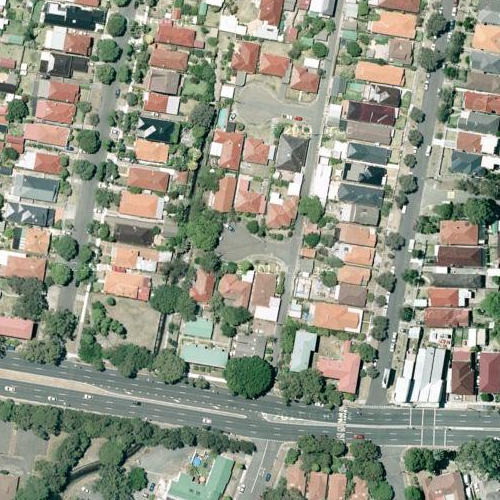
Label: sydney